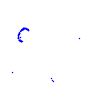
Particle: proton